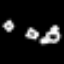
Label: diamond